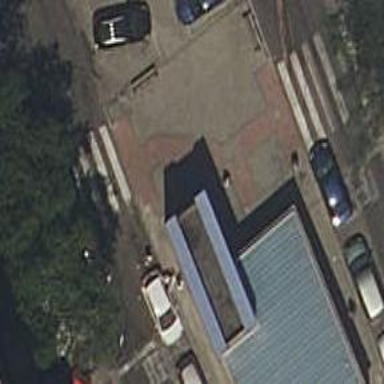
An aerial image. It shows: Subway entrance for railway system.